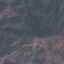
Land use / land cover: HerbaceousVegetation